Question: I'm newbie to Jquery and I'm working on a new animation . What I want is move a Div id to specific position where is an anchor point, without using a percentage or pixels .
I attached an Image to understand the scenario

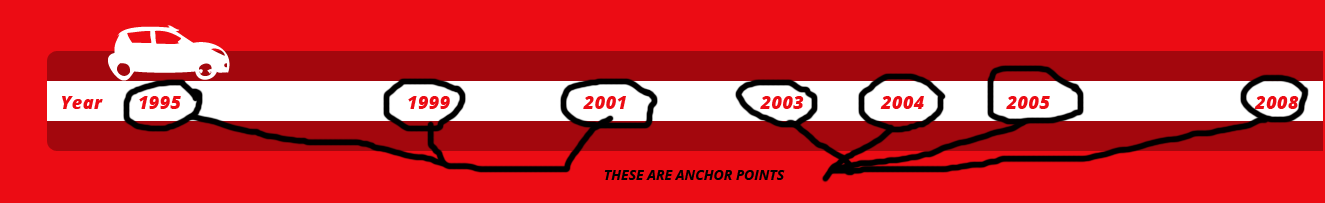
Answer: For that purpose, I prefer using <URL>, like below:
'''
$( ".anchor" ).click(function() {
//difference between your "car" element with your div destination
var posDif = $(this).offset().left - $(".block").offset().left;
$( ".block" ).animate({ "left": "+="+posDif }, "slow" );
});
'''
Check out this JSFiddle: <URL>
Please understand the logic, so you can change some part of that code and reach your goal.